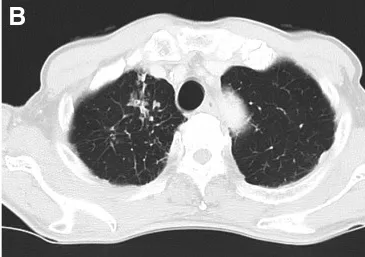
Postoperative. The granular shadows and a mucous plug indicate an old TB infection. TB, tuberculosis.
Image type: radiology (ct)